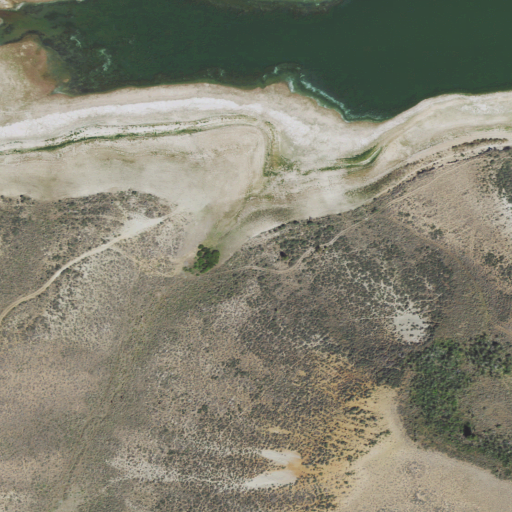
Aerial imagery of valley in Utah named Allan Hollow containing shrub, evergreen forest, open water, herbaceous wetlands, and grassland